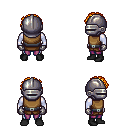
a pixel art fantasy rpg character, male body template, dark elf, purple skin, leather chest armor, magenta pants, light blonde curly afro hairstyle, metal helm, metal gloves, black shoes, four views (front, back, left, right), 2x2 character sprite sheet, small pixel art, hard edges, no anti-aliasing